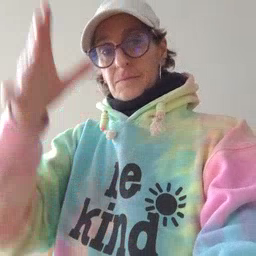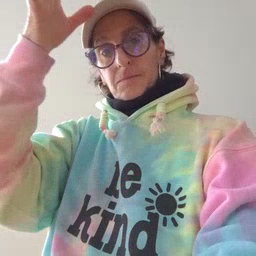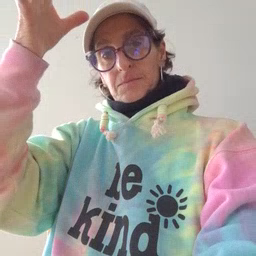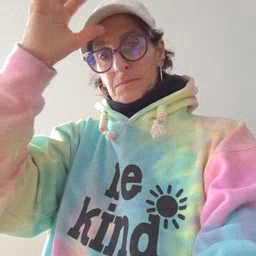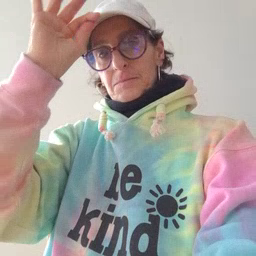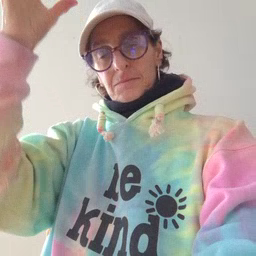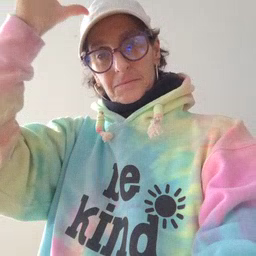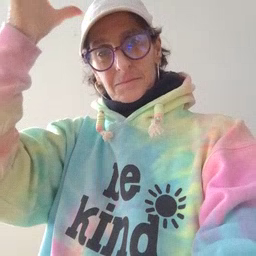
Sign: dad